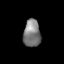
Tissue: lung
Cell type: Fibroblasts
Senescence score: 0.5901
Nuclear area (px): 460
Mean DAPI intensity: 124.778